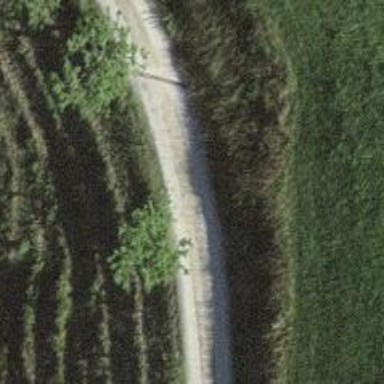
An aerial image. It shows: High-quality track road with concrete lane surface.